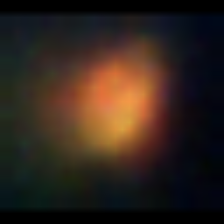
Taxon: NanoPlankton
Group: Other